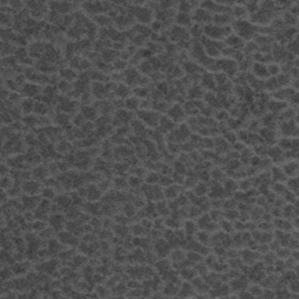
Label: frost